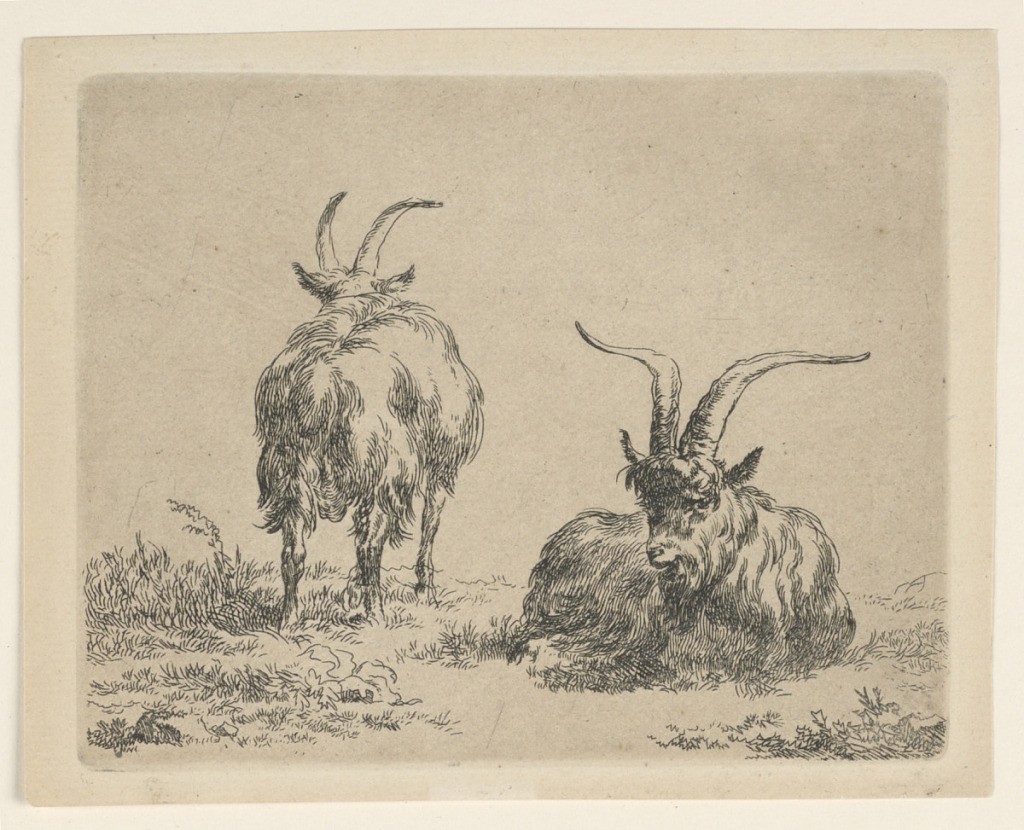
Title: Two Goats
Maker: Nicolaes Berchem, Dutch, 1620–1683
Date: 1635–83
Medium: Etching on paper
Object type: Print
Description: Two goats in middle foreground. One, at right, lying in frontal view; the other goat, left, standing, with his back towards the spectator. No inscriptions.